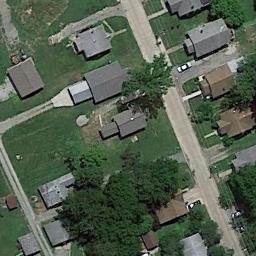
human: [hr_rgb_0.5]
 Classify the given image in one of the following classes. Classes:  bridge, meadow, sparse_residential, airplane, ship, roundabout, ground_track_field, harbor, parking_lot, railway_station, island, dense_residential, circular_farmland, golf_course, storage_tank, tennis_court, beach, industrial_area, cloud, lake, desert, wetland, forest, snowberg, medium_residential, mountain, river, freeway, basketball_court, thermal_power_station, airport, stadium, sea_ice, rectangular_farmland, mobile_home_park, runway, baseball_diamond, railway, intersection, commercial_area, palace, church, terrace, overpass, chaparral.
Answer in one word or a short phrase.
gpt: medium_residential